【题型】解答题　【知识点】平面几何　【难度】hard
初三数学小组准备用所学知识测量路灯\( AB \)的高度，路灯底端有花坛无法直接到达，在路灯一侧有一棵高为3米的小树\( EF \)（\( EF=3 \)米），小峰站在距离小树2.8米的\( D \)处（\( DF=2.8 \)米）观察发现，他的眼睛\( C \)与小树的顶端\( E \)、路灯的顶端\( A \)在同一条直线上，小峰的眼睛距离地面1.6米（\( CD=1.6 \)米），小峰在小树的前方\( P \)处放置一个平面镜，小峰紧靠小树站立（小峰与树之间的距离忽略不计）刚好在镜面中看到路灯的顶端\( A \)，平面镜距离小树1.4米（\( FP=1.4 \)米），请你帮助小峰计算路灯\( AB \)的高度．（结果精确到0.1米）

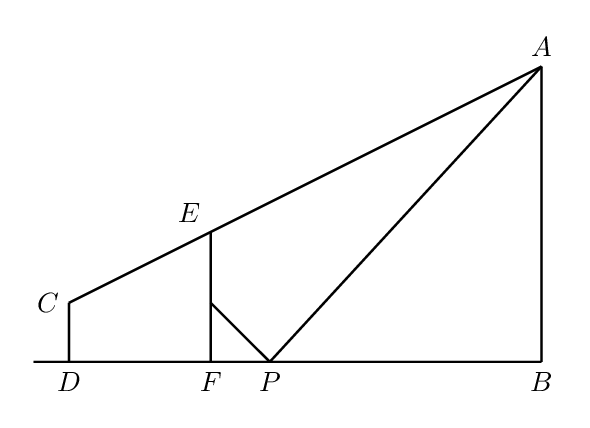
【解答】
\noindent\textbf{【答案】} 6.6米

\vspace{0.3em}
\noindent\textbf{【分析】}
本题考查相似三角形的应用，矩形的判定与性质，熟练掌握相似三角形的判定与性质是解题的关键．
过点\( C \)作\( CG \perp AB \)于\( G \)，交\( EF \)于\( Q \)，先证明四边形\( CDQF \)是矩形，四边形\( CDGB \)是矩形，得\( BG = FQ = CD = 1.6 \)米，\( CG = BD \)，\( CQ = DF = 2.8 \)米，设\( AG = x \)米，则\( AB = (x+1.6) \)米，再证明\( \triangle FPQ \sim \triangle BPA \)，\( \triangle CQE \sim \triangle CGA \)，利用相似三角形的性质求解即可．

\vspace{0.3em}
\noindent\textbf{【详解】}
解：如图，过点\( C \)作\( CG \perp AB \)于\( G \)，交\( EF \)于\( Q \)，

由题意得，\( CD \perp BD \)，\( EF \perp BD \)，\( AB \perp BD \)，
\[
\therefore CD \parallel EF \parallel AB,
\]
\[
\because CG \perp AB
\]
\[
\therefore CG \parallel BD,
\]
\[
\therefore \text{四边形}CDQF\text{是矩形，四边形}CDGB\text{是矩形},
\]
\[
\therefore BG = FQ = CD = 1.6\text{米},\ CG = BD,\ CQ = DF = 2.8\text{米},
\]
\[
\because EF = 3\text{米},
\]
\[
\therefore EQ = 1.4\text{米},
\]
设\( AG = x \)米，则\( AB = (x+1.6) \)米，

\( \because \)小峰在小树的前方\( P \)处放置一个平面镜，小峰紧靠小树站立（小峰与树之间的距离忽略不计）刚好在镜面中看到路灯的顶端\( A \)，
\[
\therefore \angle FPQ = \angle APB
\]
\[
\because \angle PFQ = \angle ABP = 90^\circ
\]
\[
\therefore \triangle FPQ \sim \triangle BPA
\]
\[
\therefore \frac{FQ}{AB} = \frac{PF}{PB},\ \text{即}\ \frac{1.6}{x+1.6} = \frac{1.4}{PB}
\]
\[
\therefore PB = \frac{7}{8}(x+1.6),
\]
\[
\therefore CG = BD = 2.8 + 1.4 + \frac{7}{8}(x+1.6) = \left(5.6 + \frac{7}{8}x\right)\text{米},
\]
\[
\because EF \parallel AB
\]
\[
\therefore \triangle CQE \sim \triangle CGA
\]
\[
\therefore \frac{EQ}{AG} = \frac{CQ}{CG},\ \text{即}\ \frac{1.4}{x} = \frac{2.8}{5.6+\frac{7}{8}x}
\]
解得：\( x \approx 4.98 \)
\[
\therefore AB = x + 1.6 = 1.6 + 4.98 = 6.58 \approx 6.6\ (\text{米}).
\]
答：路灯\( AB \)的高度约为6.6米．
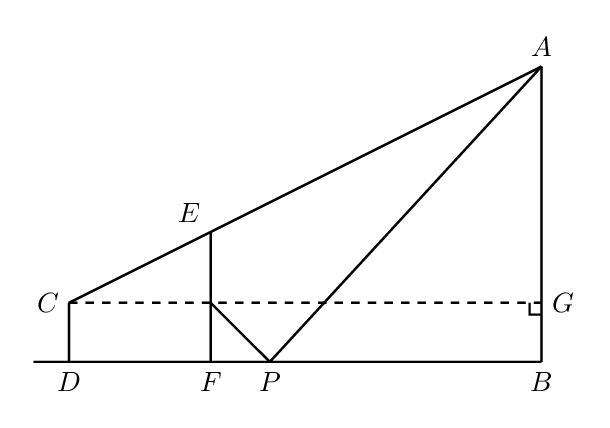